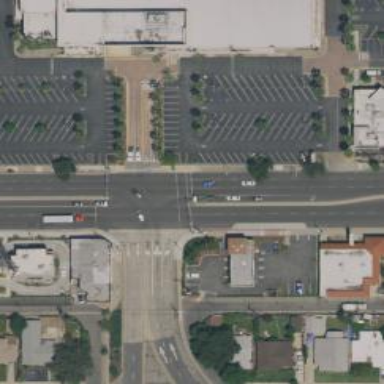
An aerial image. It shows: Solid stop line on the road.